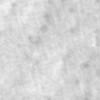
Label: no_change